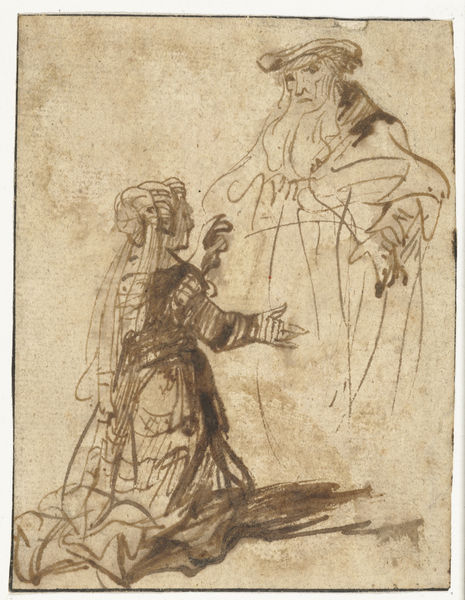
Titel: Eliza en de Sunamitische vrouw
Künstler: Ferdinand Bol
Standort: Amsterdam
Institution: Rijksmuseum
Schlagwörter: mann, schatten, menschen, frau, hut, kleid, kleider, skizze, zeichnung, schleier, haube, kappe, alte, rembrandt, stehen, hände, mantel, blatt, stock, sepia, dick, tusche, amme, knien, kniend, mittelalter, alte frau, bitte, bitten, gnade, kniehen